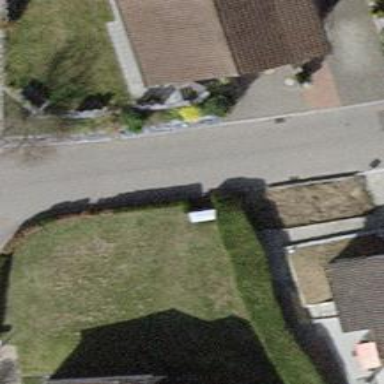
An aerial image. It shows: Hedge acting as barrier.